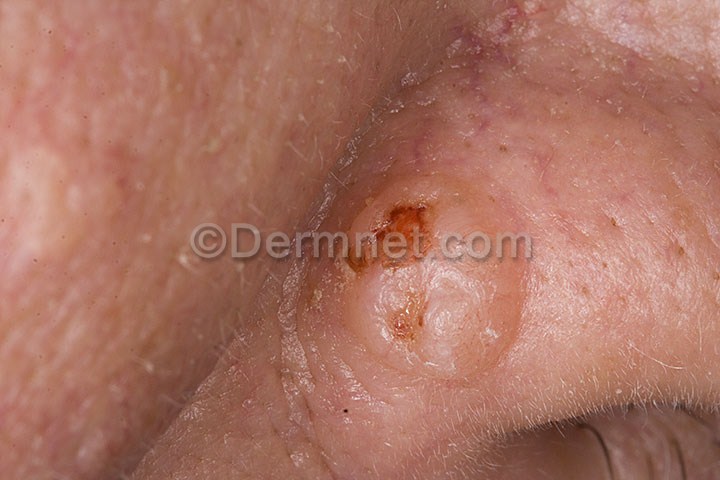
Disease: Actinic Keratosis Basal Cell Carcinoma and other Malignant Lesions